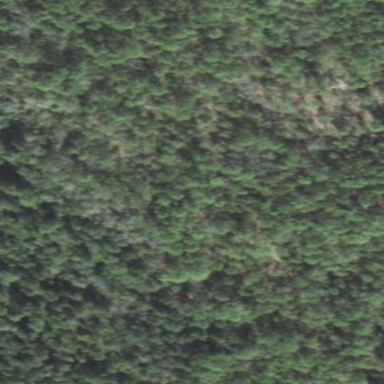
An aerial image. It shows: Mixed leaf woodland.